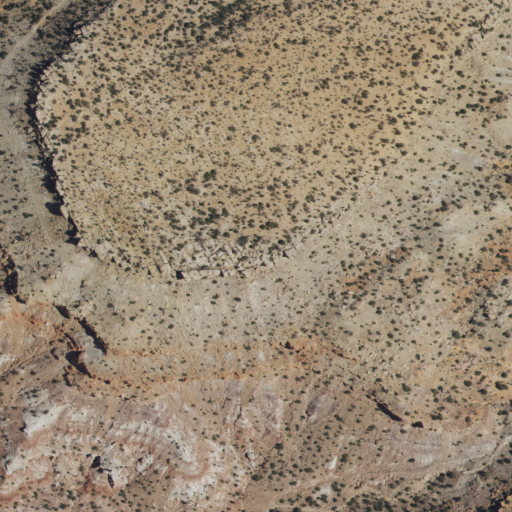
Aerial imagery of mountain in New Mexico named Dos Lomas containing shrub and evergreen forest